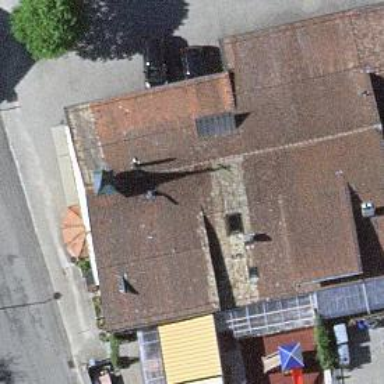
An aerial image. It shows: Restaurant with guest house nearby.